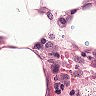
Metastatic tissue present: no